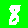
Digit: 8